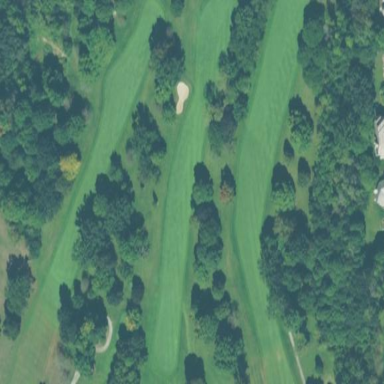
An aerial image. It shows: Golf fairway surrounded by grass.